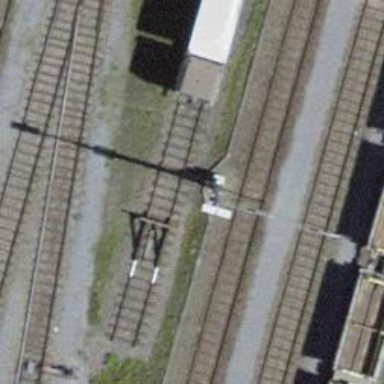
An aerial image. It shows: Railway buffer stop.